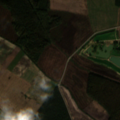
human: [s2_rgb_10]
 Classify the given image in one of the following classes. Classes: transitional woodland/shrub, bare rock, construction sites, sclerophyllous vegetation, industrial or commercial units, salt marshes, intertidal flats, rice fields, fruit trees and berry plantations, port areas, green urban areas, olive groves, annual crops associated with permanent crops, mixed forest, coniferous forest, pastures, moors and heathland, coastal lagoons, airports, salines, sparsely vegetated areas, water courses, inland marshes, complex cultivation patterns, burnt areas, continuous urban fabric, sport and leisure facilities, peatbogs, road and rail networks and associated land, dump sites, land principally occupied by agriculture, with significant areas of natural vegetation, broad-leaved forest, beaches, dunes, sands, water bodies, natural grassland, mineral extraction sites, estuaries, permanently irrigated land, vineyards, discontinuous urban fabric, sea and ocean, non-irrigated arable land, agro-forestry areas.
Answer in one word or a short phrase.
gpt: non-irrigated arable land, pastures, broad-leaved forest, mixed forest, transitional woodland/shrub